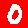
Digit: 0